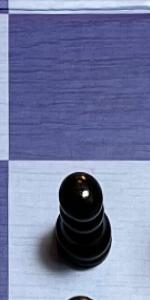
Label: Pawn_Black